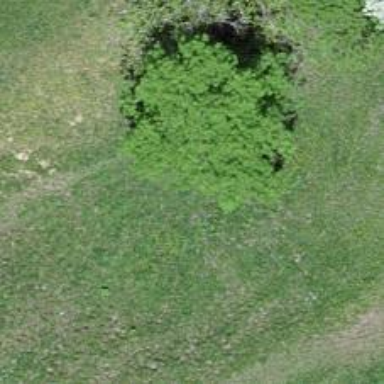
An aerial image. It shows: Sinkhole in natural setting.